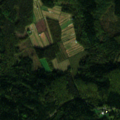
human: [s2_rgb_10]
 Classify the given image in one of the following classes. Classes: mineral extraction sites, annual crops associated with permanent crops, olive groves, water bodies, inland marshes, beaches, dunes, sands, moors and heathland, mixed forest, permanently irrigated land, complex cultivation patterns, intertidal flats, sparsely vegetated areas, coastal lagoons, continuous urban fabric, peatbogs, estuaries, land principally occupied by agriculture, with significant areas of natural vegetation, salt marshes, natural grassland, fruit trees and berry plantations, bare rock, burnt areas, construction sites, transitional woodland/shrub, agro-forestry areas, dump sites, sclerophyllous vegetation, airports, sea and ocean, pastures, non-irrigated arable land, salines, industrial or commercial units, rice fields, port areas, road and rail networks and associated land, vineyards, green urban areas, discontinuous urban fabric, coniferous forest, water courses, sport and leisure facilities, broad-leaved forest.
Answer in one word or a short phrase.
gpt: land principally occupied by agriculture, with significant areas of natural vegetation, coniferous forest, mixed forest, transitional woodland/shrub